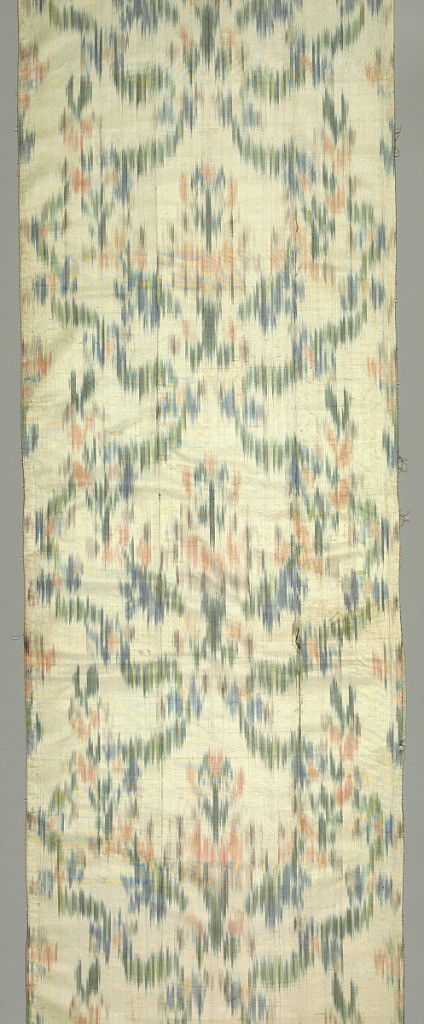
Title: Textile
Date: late 18th century
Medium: silk Technique: warp printed plain weave
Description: Long panel with chiné warp blazes forming large-scale symmetric vertical repeat of floral forms in scalloped continuous ogival framework in shades of green, blue, pink and brown on undyed silk ground. Two narrow plain selvedges.